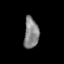
Tissue: lung
Cell type: T cells
Senescence score: 0.2242
Nuclear area (px): 453
Mean DAPI intensity: 131.155